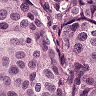
Metastatic tissue present: yes